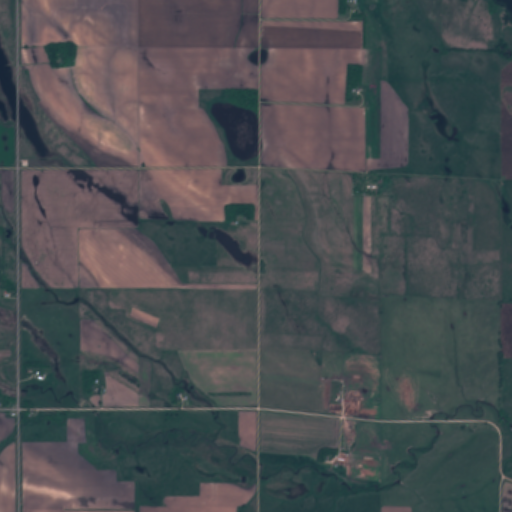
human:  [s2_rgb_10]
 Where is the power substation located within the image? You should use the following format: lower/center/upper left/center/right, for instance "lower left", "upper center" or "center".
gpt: The power substation is located in the upper left of the image.
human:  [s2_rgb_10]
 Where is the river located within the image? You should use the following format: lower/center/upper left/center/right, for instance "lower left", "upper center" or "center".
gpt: The river is located in the lower left of the image.
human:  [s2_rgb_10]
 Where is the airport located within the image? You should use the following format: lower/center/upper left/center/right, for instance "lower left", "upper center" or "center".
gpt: There is no airport in the image.